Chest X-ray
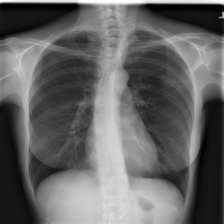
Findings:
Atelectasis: negative
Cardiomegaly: negative
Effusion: negative
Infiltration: negative
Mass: negative
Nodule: negative
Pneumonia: negative
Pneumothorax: negative
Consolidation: negative
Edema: negative
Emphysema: negative
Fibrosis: negative
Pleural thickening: negative
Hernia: negative